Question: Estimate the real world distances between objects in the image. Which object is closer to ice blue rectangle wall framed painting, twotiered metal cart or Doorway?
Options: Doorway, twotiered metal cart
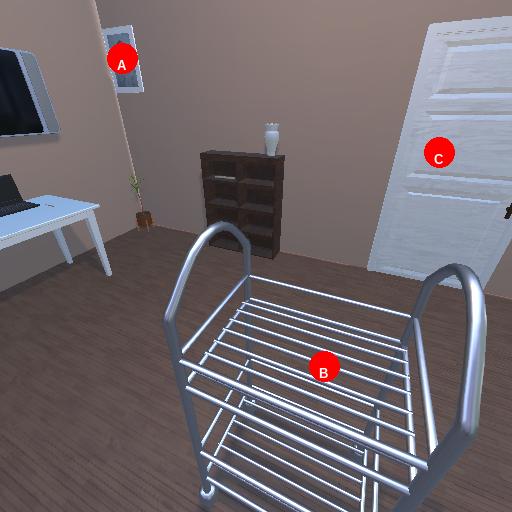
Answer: Doorway